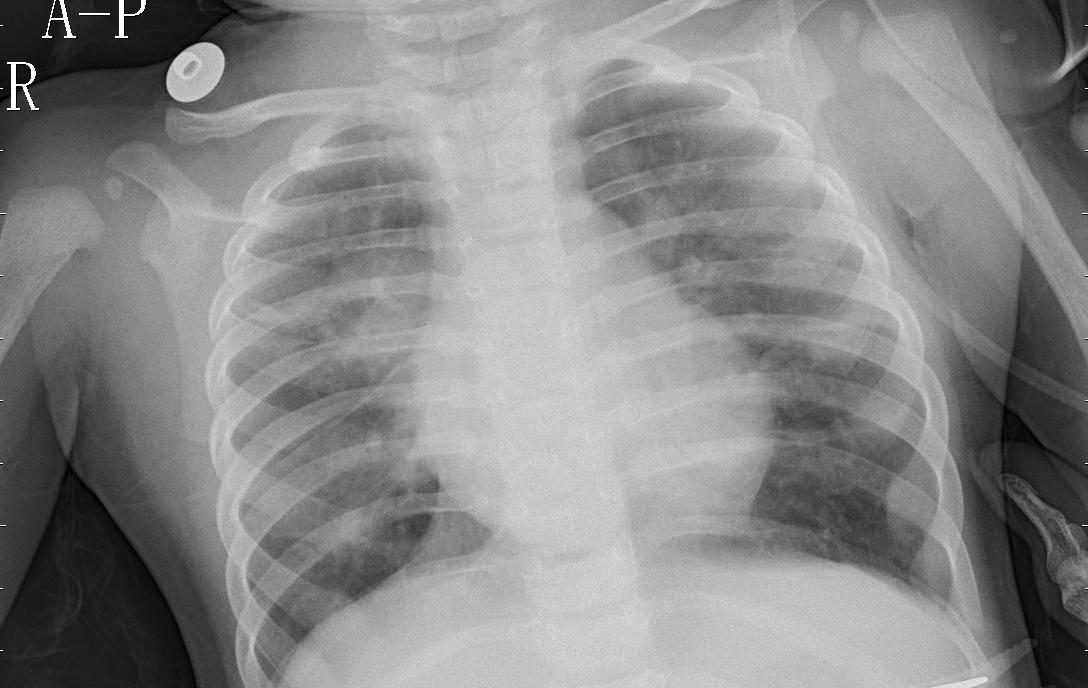
Diagnosis: PNEUMONIA